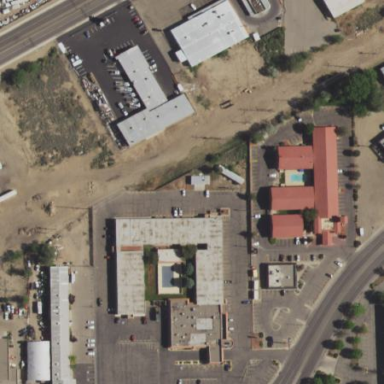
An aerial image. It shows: Hotel building.